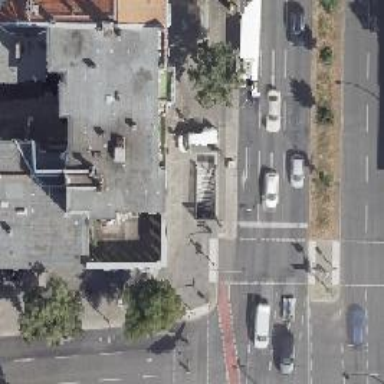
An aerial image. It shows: Subway entrance for railway system.